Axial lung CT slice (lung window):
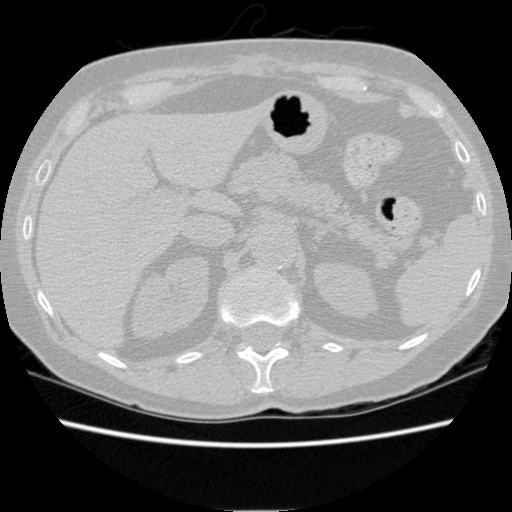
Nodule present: no